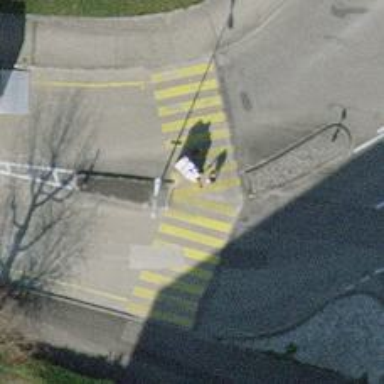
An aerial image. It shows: Marked footway crossing with asphalt surface and crossing island.